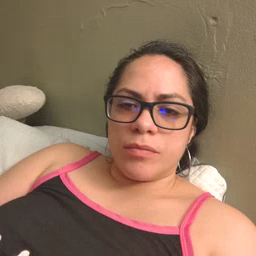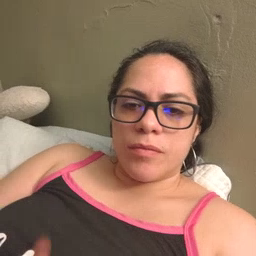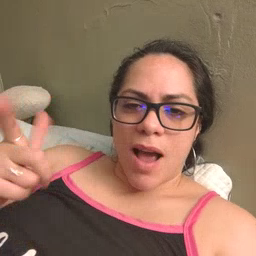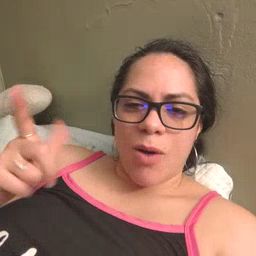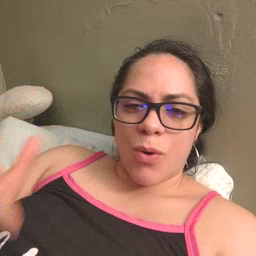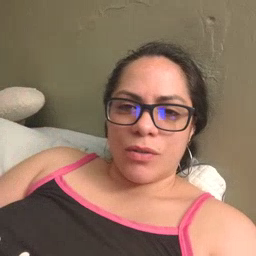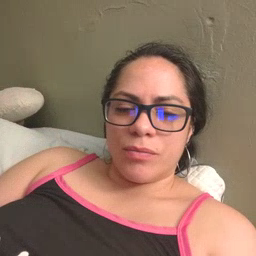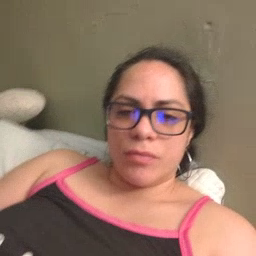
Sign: cowboy